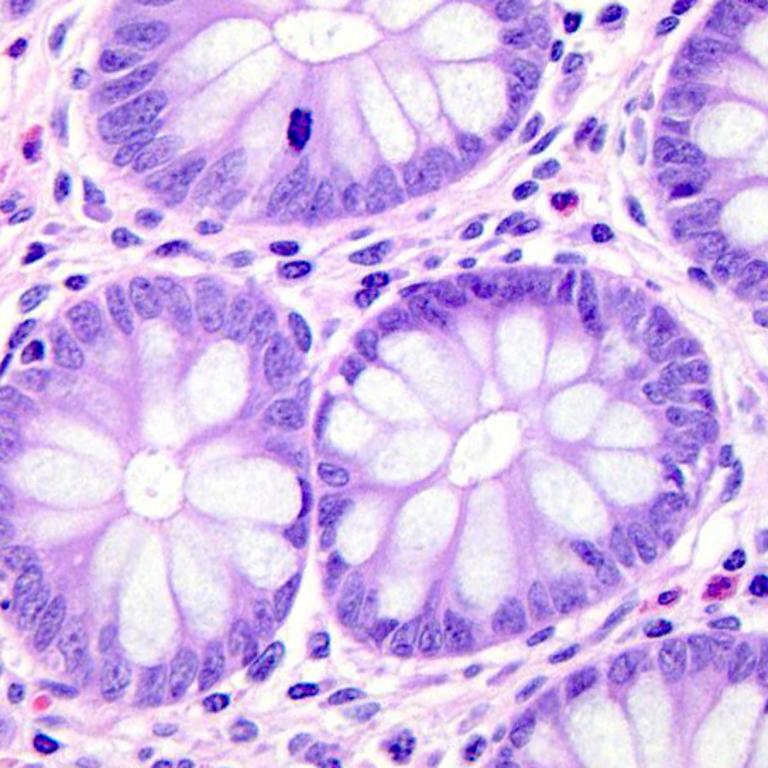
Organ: colon
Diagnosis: benign